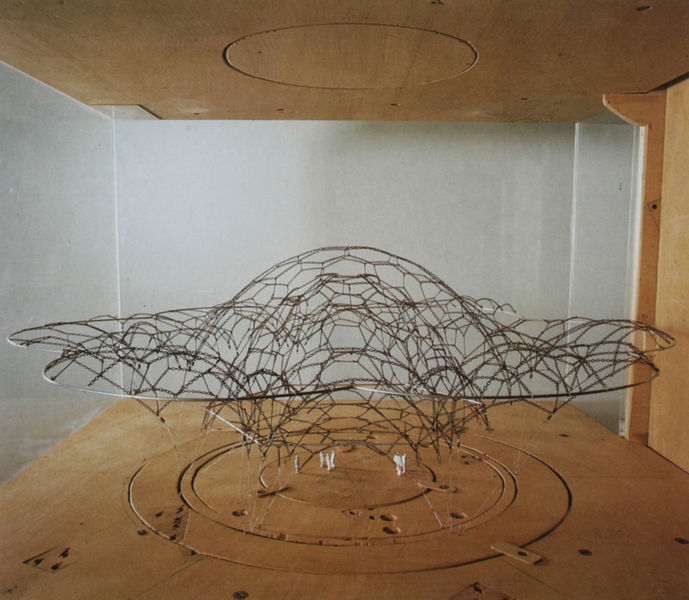
Titel: Gewölbestudie, Hängemodell
Künstler: Frei Otto
Schlagwörter: blume, braun, grau, holz, raum, stützen, zimmer, dach, schirm, wand, architektur, stehen, schnüre, kreis, rund, skulptur, füße, modell, studie, moderne, linien, figuren, material, kuppel, seile, metall, plastik, foto, fotografie, geflecht, form, loch, gebogen, ketten, kreise, kiste, löcher, ausstellung, halbrund, stahl, objekt, waben, netz, draht, kreisel, biegen, installation, kerben, niedrig, gallerie, masstabsfiguren, ellipse, kreus, drahtmodell, ufo, raumschiff, future systems, gesägt, veruch